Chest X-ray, PA view. Patient: 53 years old, sex M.
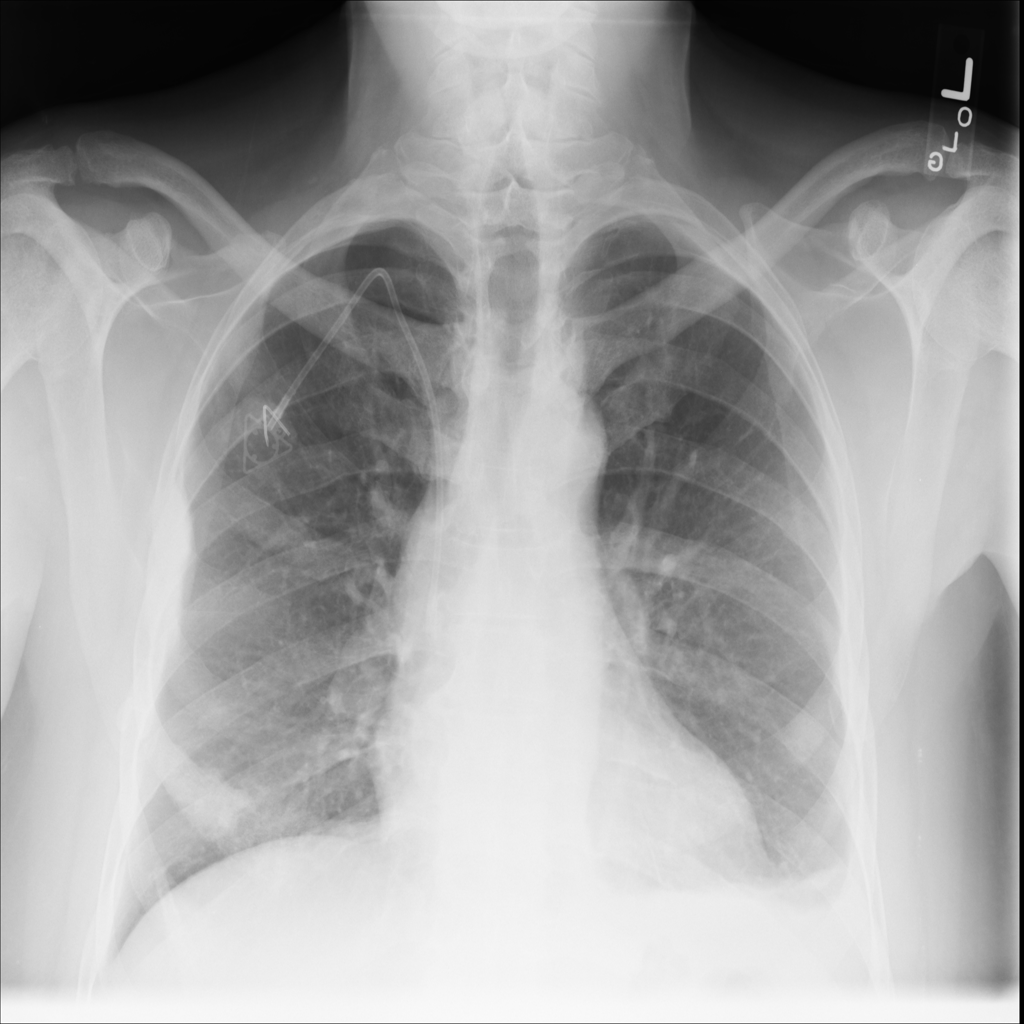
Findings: Effusion